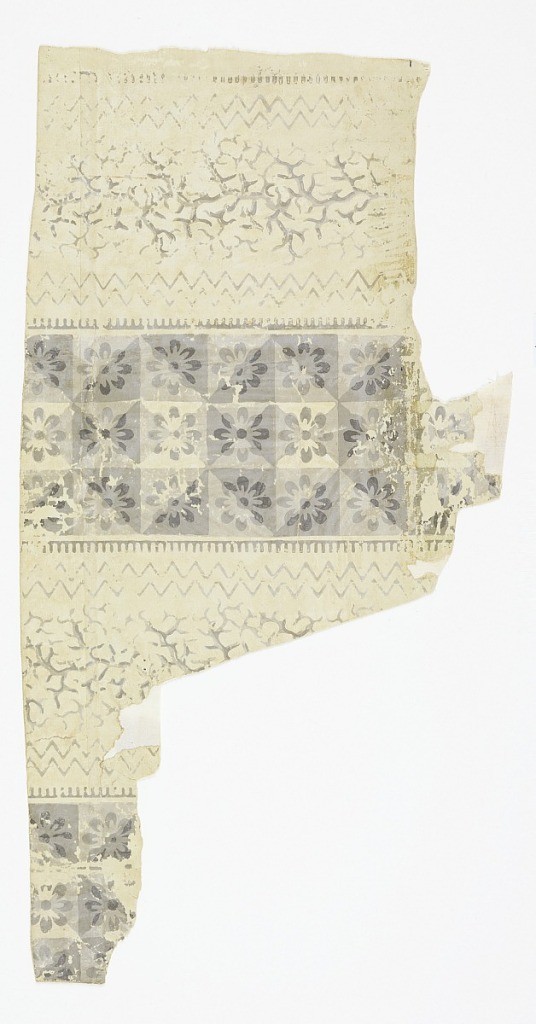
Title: Sidewall - fragment
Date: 1795–1805
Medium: Block-printed on handmade paper
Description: Almost complete width of paper with alternating vertical bands, a white, with grey chevrons and vermiculations, and a dark, with shaded squares enclosing fleurons.